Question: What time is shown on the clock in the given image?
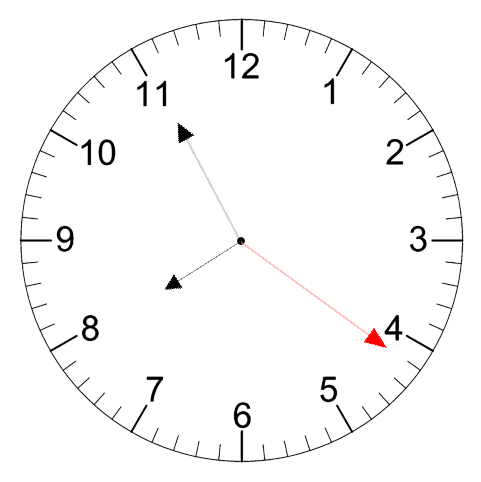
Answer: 07:55:21